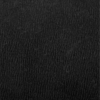
Label: dusty